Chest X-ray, PA view. Patient: 65 years old, sex F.
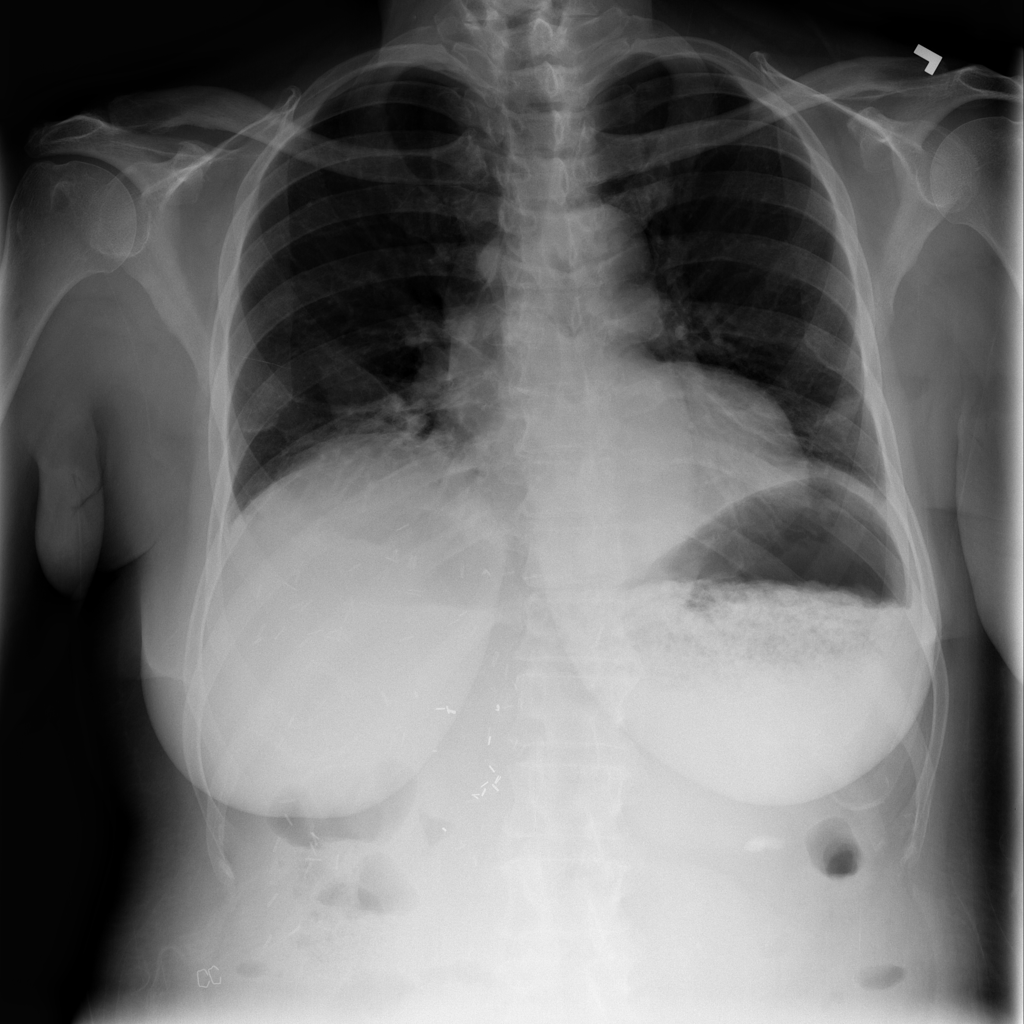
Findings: No Finding